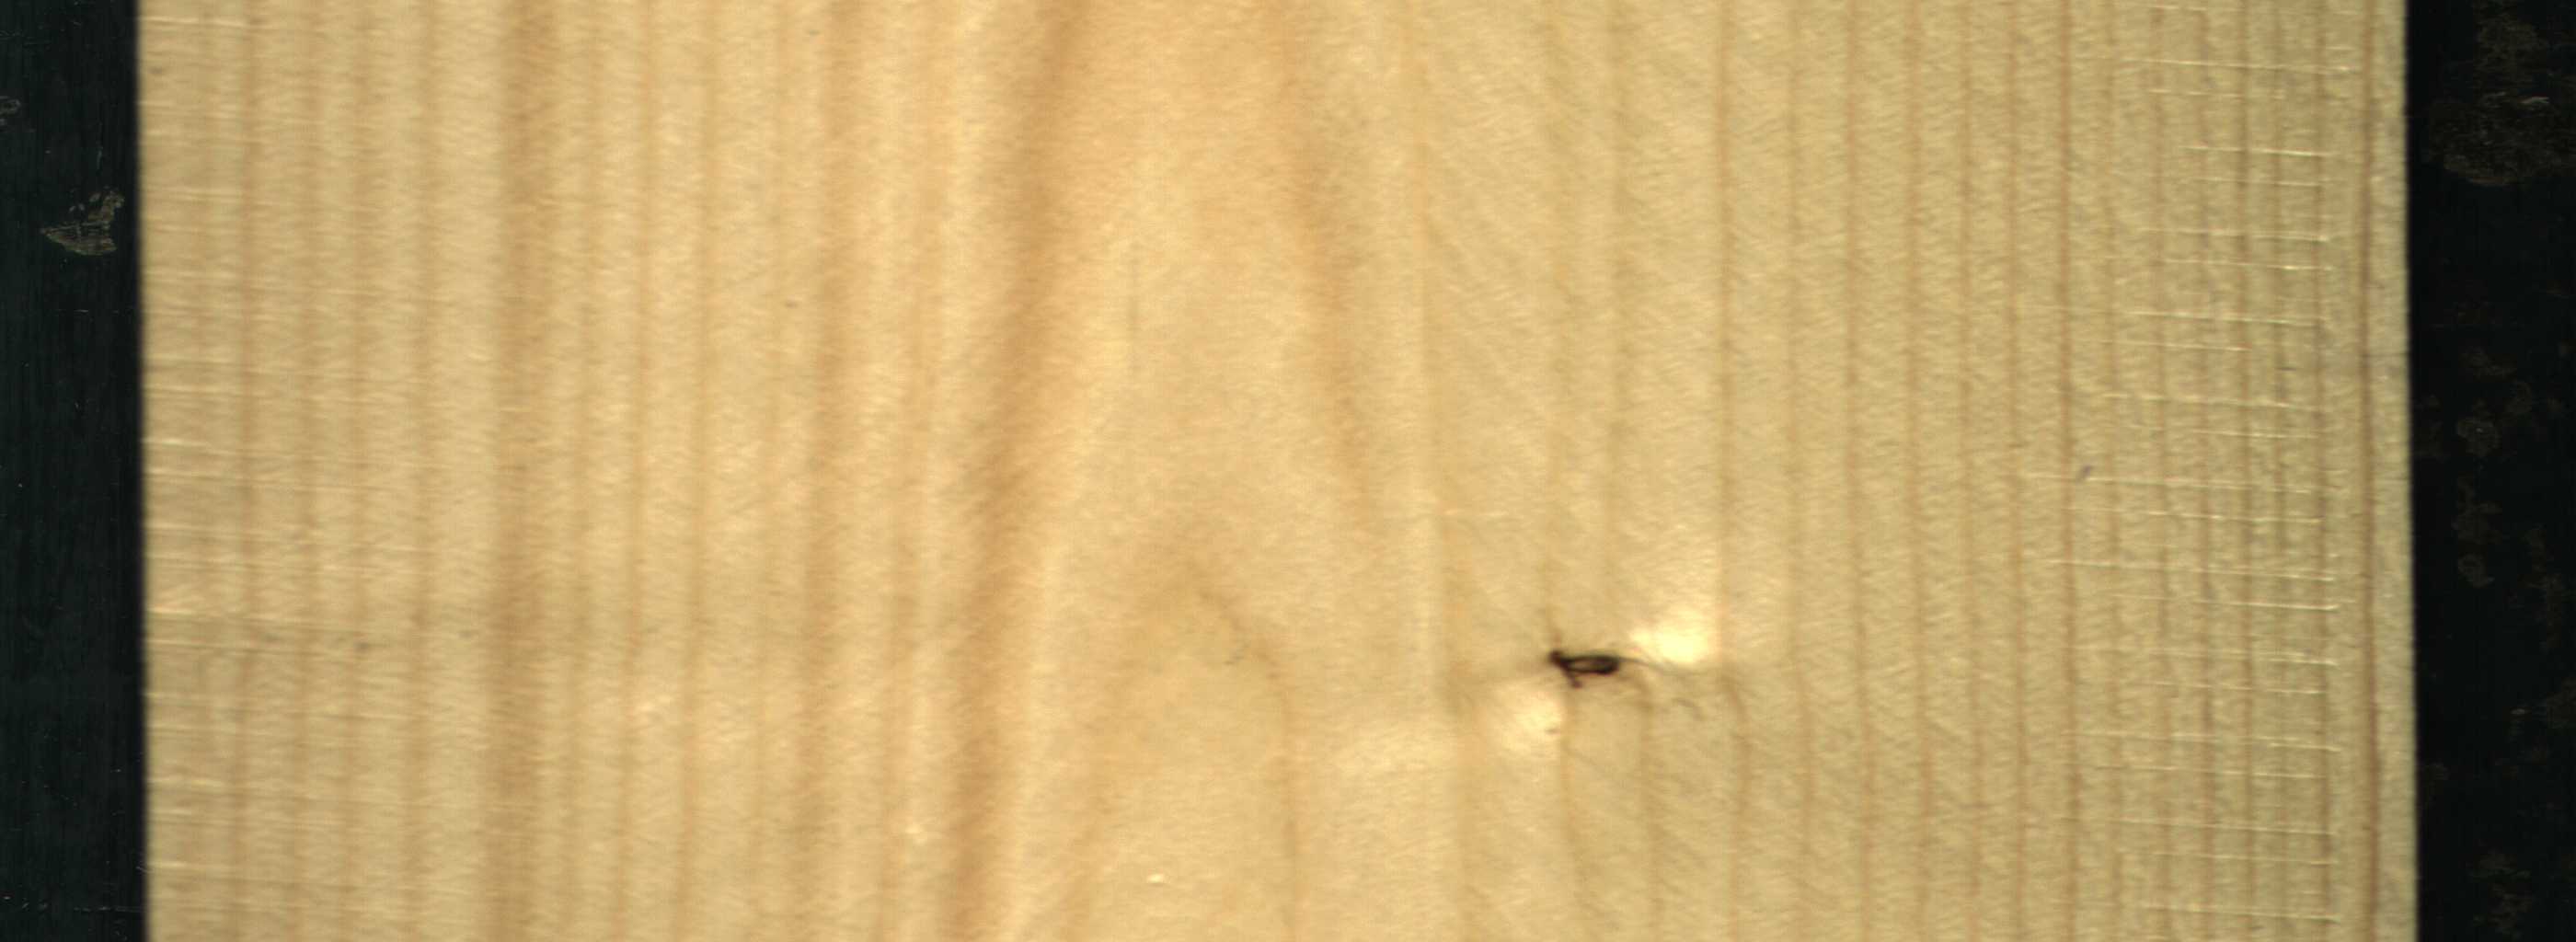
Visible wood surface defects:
Dead_Knot